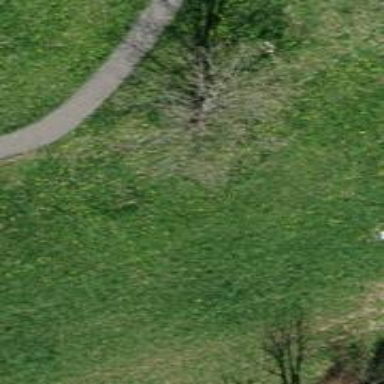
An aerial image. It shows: Mixed leaf-type tree in natural setting.